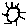
Label: sun